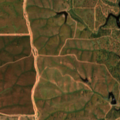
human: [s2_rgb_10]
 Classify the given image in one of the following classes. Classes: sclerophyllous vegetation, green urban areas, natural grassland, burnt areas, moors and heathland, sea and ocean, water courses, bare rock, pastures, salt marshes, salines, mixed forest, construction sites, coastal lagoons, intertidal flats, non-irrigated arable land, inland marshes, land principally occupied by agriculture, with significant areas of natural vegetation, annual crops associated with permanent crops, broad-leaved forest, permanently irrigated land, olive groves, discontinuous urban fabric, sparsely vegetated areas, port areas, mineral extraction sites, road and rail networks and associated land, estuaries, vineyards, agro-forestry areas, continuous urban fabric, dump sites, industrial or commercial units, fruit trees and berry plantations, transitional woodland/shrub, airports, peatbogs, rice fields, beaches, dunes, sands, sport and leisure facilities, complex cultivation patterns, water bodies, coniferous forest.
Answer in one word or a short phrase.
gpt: continuous urban fabric